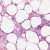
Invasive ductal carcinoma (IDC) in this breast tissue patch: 0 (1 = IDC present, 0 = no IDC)